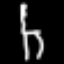
Label: chair